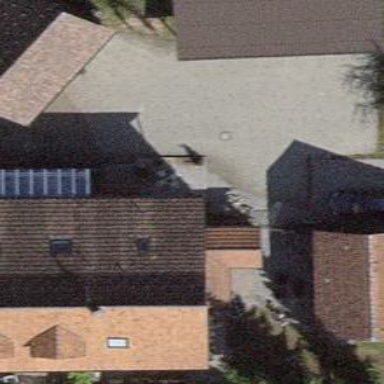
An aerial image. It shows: Terrace building.